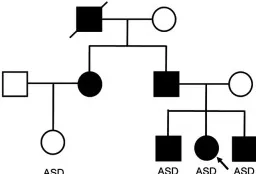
Abdominal computed tomography (CT) images and family tree. (D) Family tree, with symbols of autosomal dominant polycystic kidney disease-affected individuals painted in black. ADHD, attention deficit hyperactivity disorder; ASD, autism spectrum disorder; Epi, epilepsy.
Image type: radiology (x_ray)